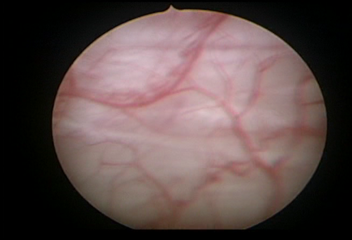
Modality: WLC
Class: Normal mucosa
Bladder cancer association: No